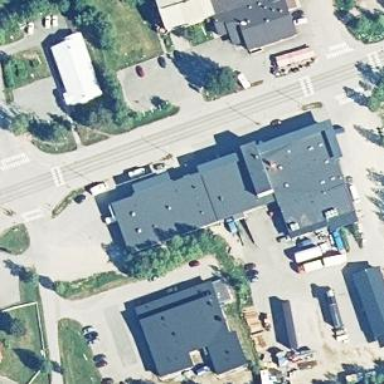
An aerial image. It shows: Pharmacy.